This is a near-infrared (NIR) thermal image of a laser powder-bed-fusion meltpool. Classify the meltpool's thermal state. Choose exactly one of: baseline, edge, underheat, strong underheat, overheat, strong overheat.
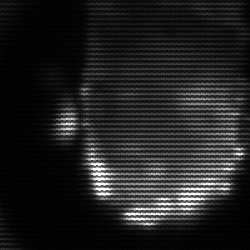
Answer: baseline